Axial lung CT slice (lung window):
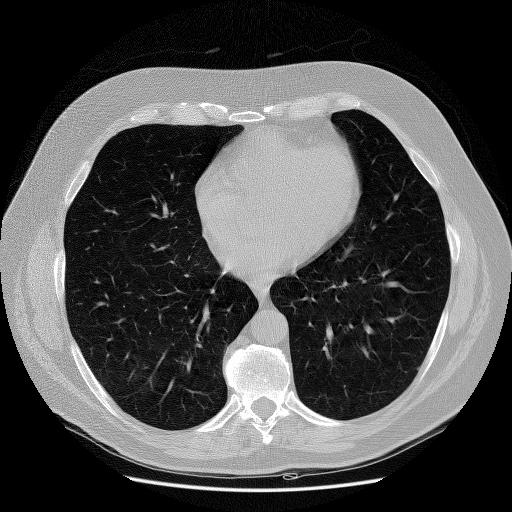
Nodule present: no